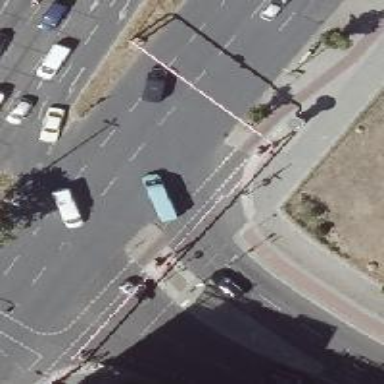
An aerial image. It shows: Cycleway around traffic island.